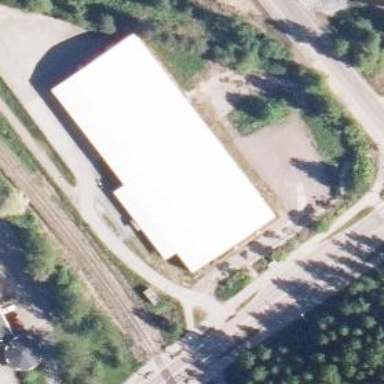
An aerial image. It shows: Sports centre building.